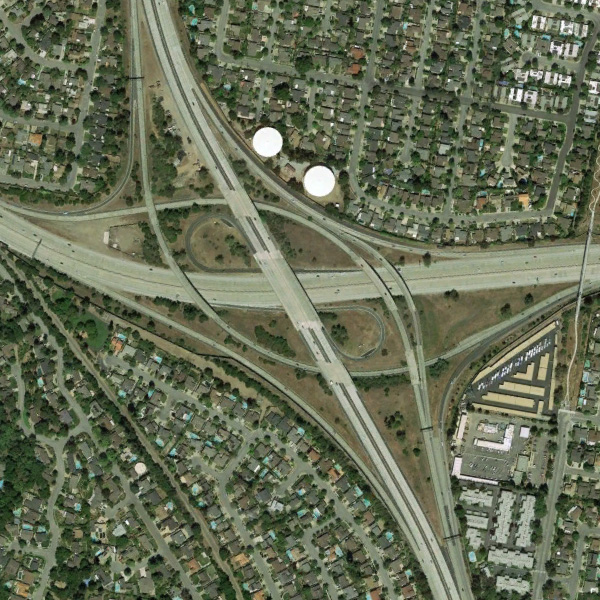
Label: Viaduct